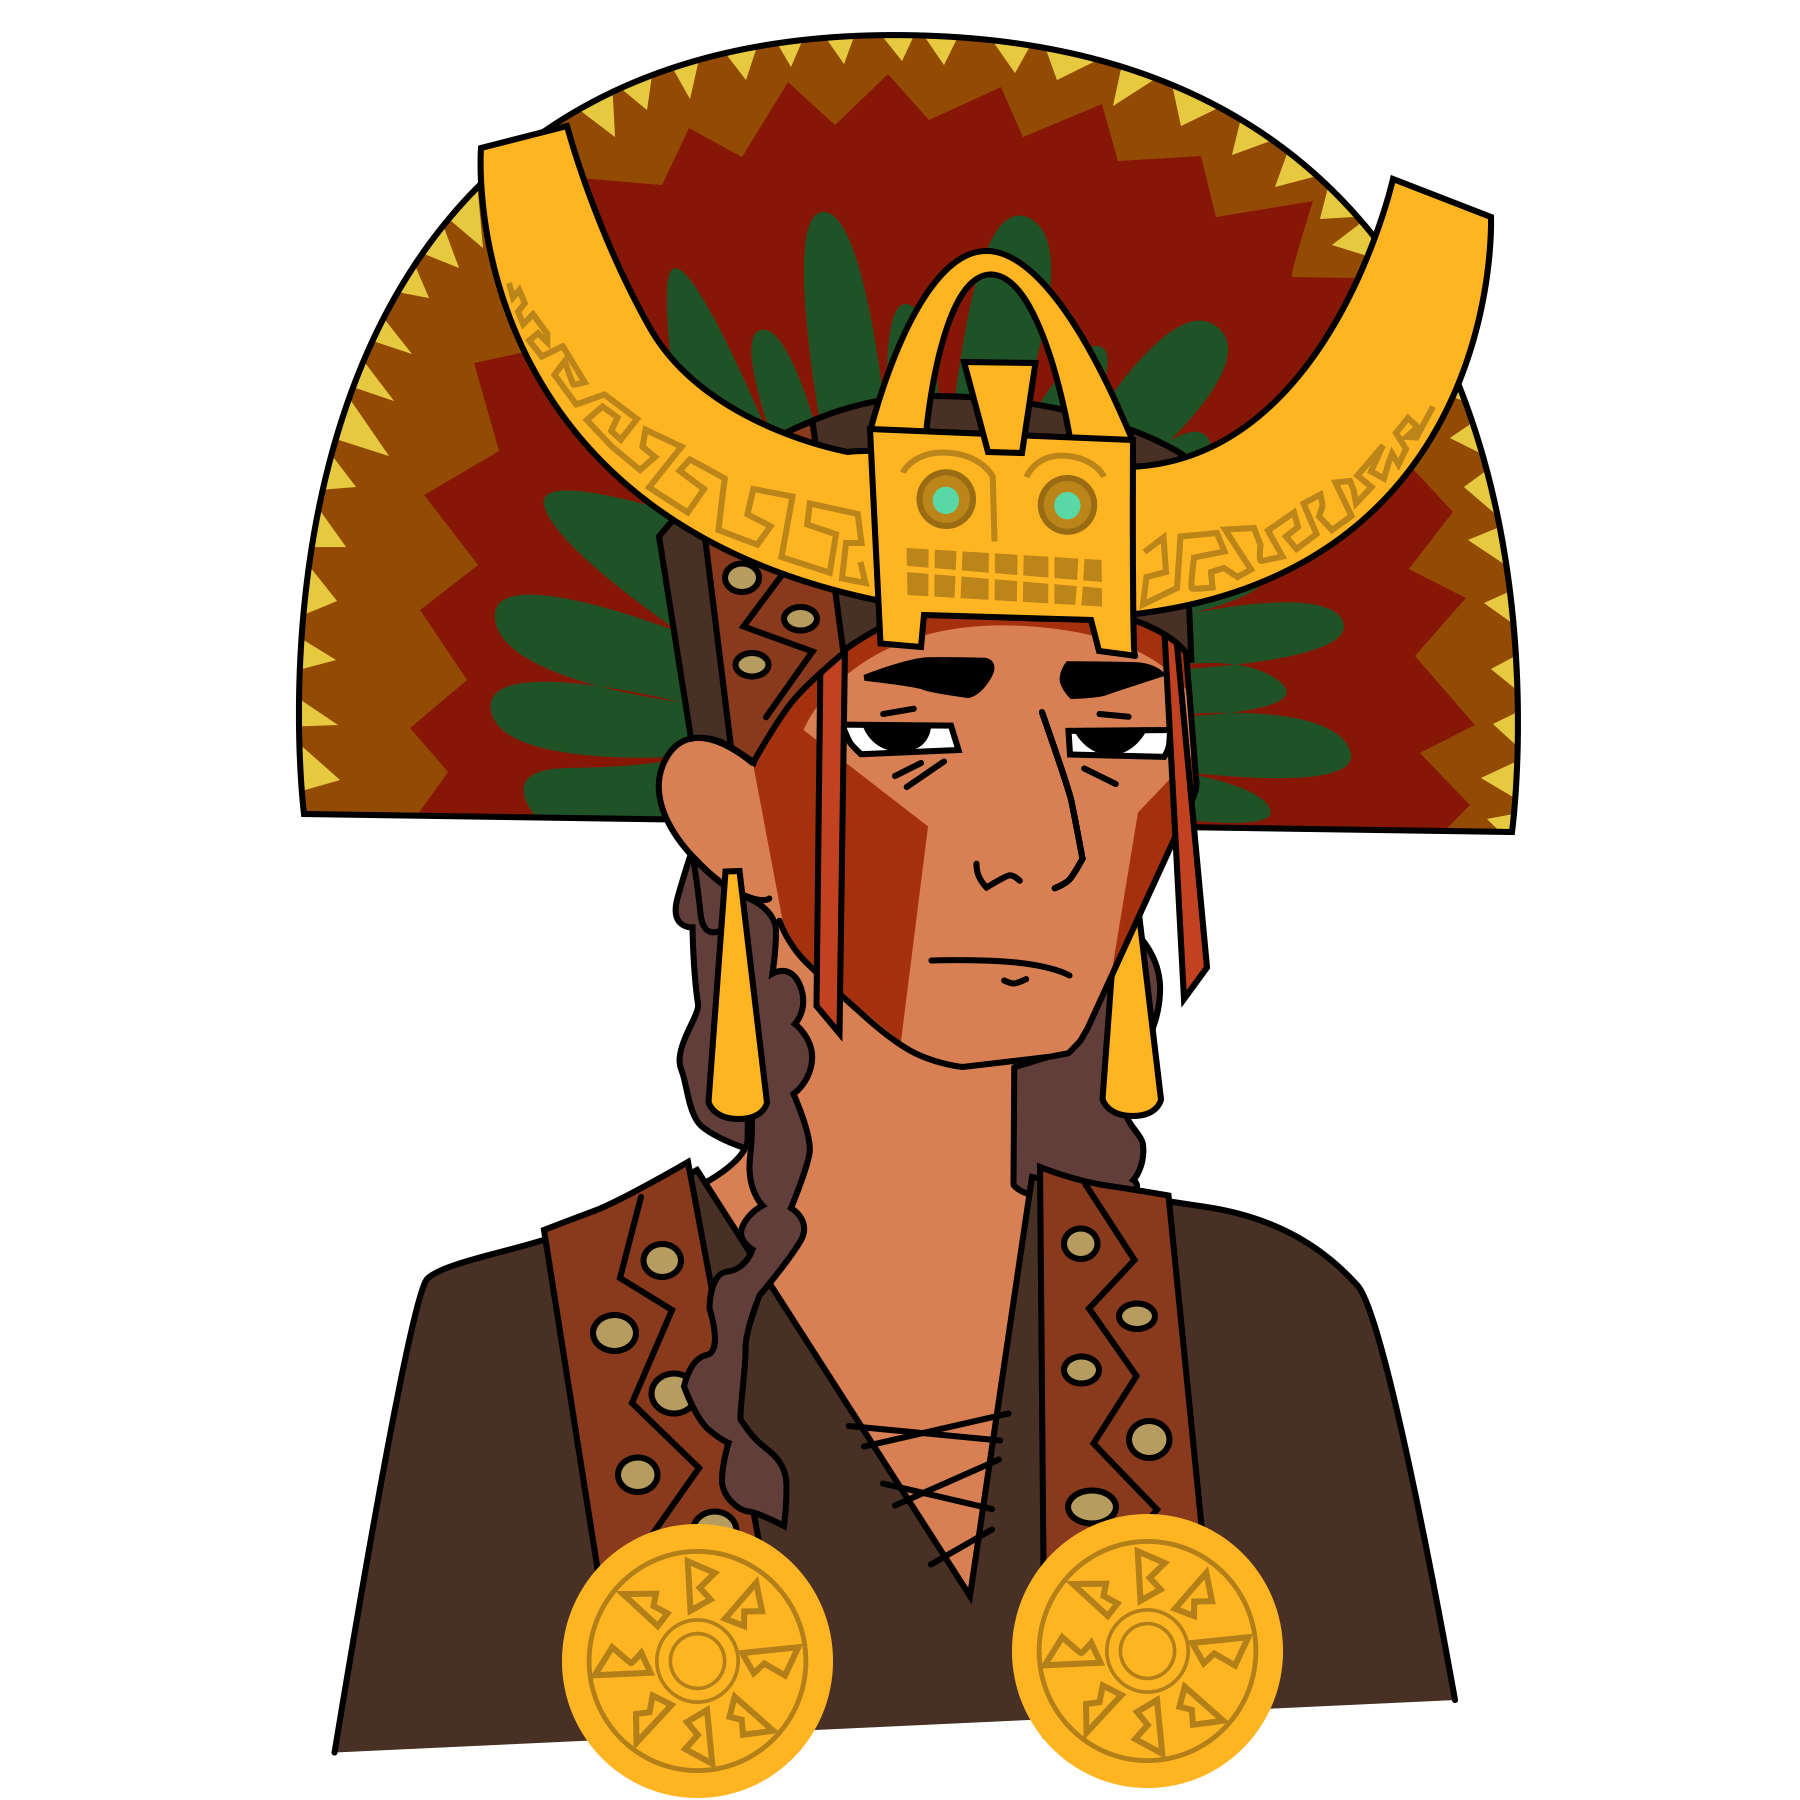
Label: 5_Twinkjak